Question: I want to use an accumulator to gather some stats about the data I'm manipulating on a Spark job. Ideally, I would do that while the job computes the required transformations, but since Spark would re-compute tasks on different cases the accumulators would not reflect true metrics. Here is how the documentation describes this:
> For accumulator updates performed inside actions only, Spark
guarantees that each task's update to the accumulator will only be
applied once, i.e. restarted tasks will not update the value. In
transformations, users should be aware of that each task's update may
be applied more than once if tasks or job stages are re-executed.
This is confusing since most do not allow running custom code (where accumulators can be used), they mostly take the results from previous transformations (lazily). The documentation also shows this:
'''
val acc = sc.accumulator(0)
data.map(x => acc += x; f(x))
// Here, acc is still 0 because no actions have cause the 'map' to be computed.
'''
But if we add 'data.count()' at the end, would this be guaranteed to be correct (have no duplicates) or not? Clearly 'acc' is not used "inside actions only", as map is a transformation. So it should not be guaranteed.
On the other hand, discussion on related Jira tickets talk about "result tasks" rather than "actions". For instance <URL>. This seems to indicate that the result would indeed be guaranteed to be correct, since we are using 'acc' immediately before and action and thus should be computed as a single stage.
I'm guessing that this concept of a "result task" has to do with the type of operations involved, being the last one that includes an action, like in this example, which shows how several operations are divided into stages (in magenta, image taken from <URL>:

So hypothetically, a 'count()' action at the end of that chain would be part of the same final stage, and I would be guaranteed that accumulators used on the last map will no include any duplicates?
Clarification around this issue would be great! Thanks.
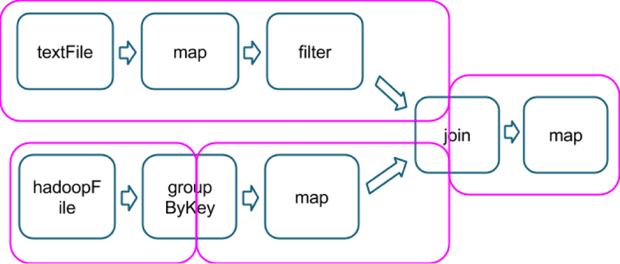
Answer: To answer the question "When are accumulators reliable ?"
Answer : When they are present in an operation.
As per the documentation in Action Task, even if any restarted tasks are present it will update Accumulator only once.
> For accumulator updates performed inside actions only, Spark guarantees that each task's update to the accumulator will only be applied once, i.e. restarted tasks will not update the value. In transformations, users should be aware of that each task's update may be applied more than once if tasks or job stages are re-executed.
For Ex.
'''
val accNotEmpty = sc.accumulator(0)
ip.foreach(x=>{
if(x!=""){
accNotEmpty += 1
}
})
'''
But, Why operations are for an Accumulator operation?
1. Task failed due to some exception in code. Spark will try 4 times(default number of tries).If task fail every time it will give an exception.If by chance it succeeds then Spark will continue and just update the accumulator value for successful state and failed states accumulator values are ignored. Verdict : Handled Properly
2. Stage Failure : If an executor node crashes, no fault of user but an hardware failure - And if the node goes down in shuffle stage.As shuffle output is stored locally, if a node goes down, that shuffle output is gone.So Spark goes back to the stage that generated the shuffle output, looks at which tasks need to be rerun, and executes them on one of the nodes that is still alive.After we regenerate the missing shuffle output, the stage which generated the map output has executed some of it's tasks multiple times.Spark counts accumulator updates from all of them. Verdict : Not handled in Result Task.Accumulator will give wrong output.
3. If a task is running slow then, Spark can launch a speculative copy of that task on another node. Verdict : Not handled.Accumulator will give wrong output.
4. RDD which is cached is huge and can't reside in Memory.So whenever the RDD is used it will re run the Map operation to get the RDD and again accumulator will be updated by it. Verdict : Not handled.Accumulator will give wrong output.
So it may happen same function may run multiple time on same data.So Spark does not provide any guarantee for accumulator getting updated because of the Map operation.
So it is better to use Accumulator in Action operation in Spark.
To know more about Accumulator and its issues refer this <URL> - By Imran Rashid.